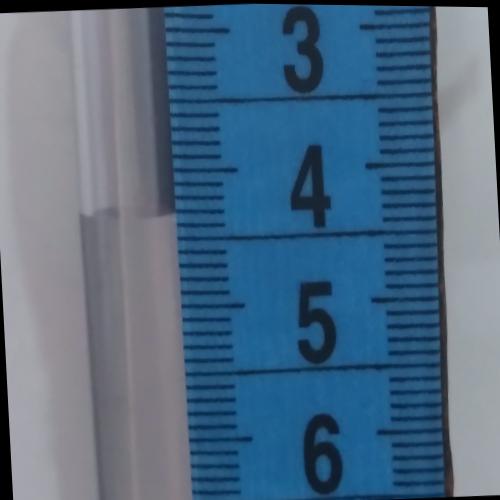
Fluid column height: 4.3 cm